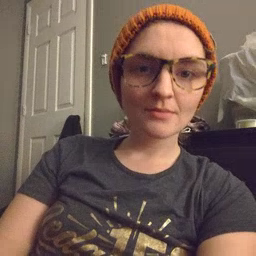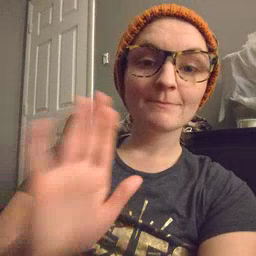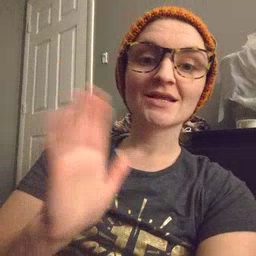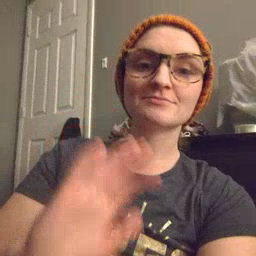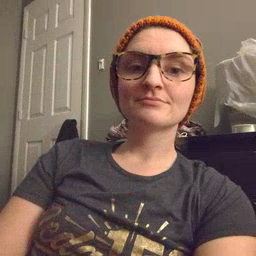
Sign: bye